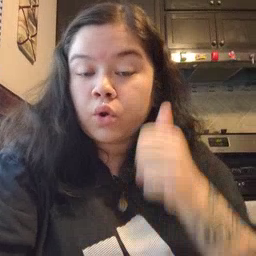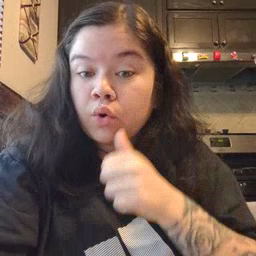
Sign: girl